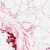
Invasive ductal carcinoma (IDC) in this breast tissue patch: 0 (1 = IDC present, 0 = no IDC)